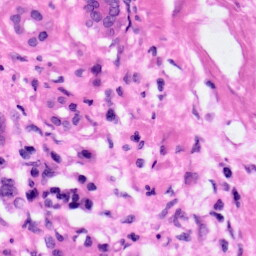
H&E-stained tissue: Pancreatic